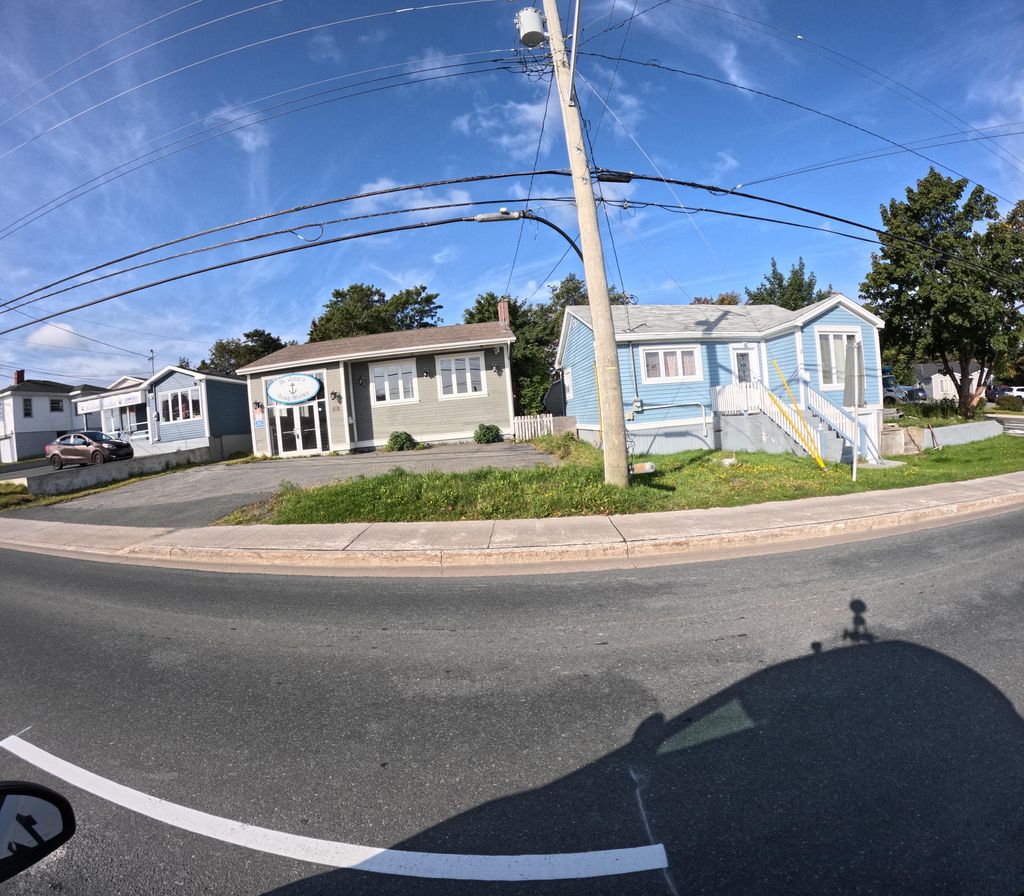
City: st_johns